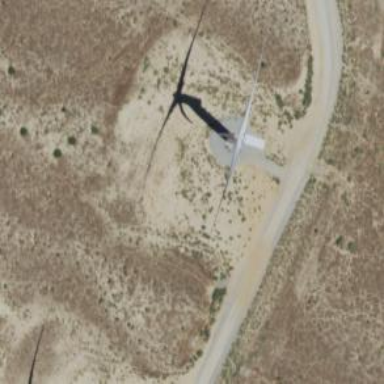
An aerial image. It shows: Wind generator using wind turbines of horizontal axis.